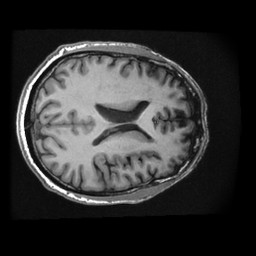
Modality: T1w
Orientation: axial
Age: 48
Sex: male
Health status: healthy
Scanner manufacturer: ge
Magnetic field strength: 3 T
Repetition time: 0.008316 s
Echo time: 0.003108 s